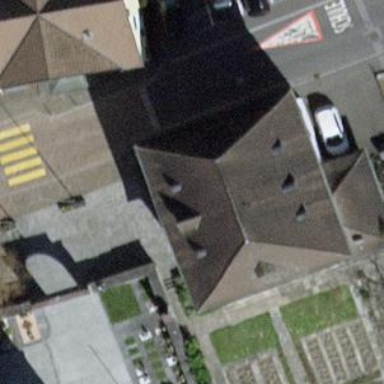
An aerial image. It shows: Building.